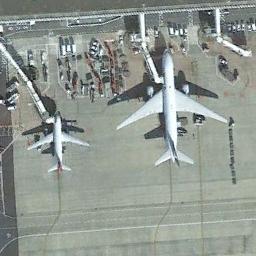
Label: airplane